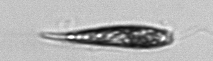
Label: Euglena